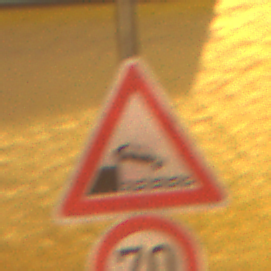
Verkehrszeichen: Ufer
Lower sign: Geschwindigkeit70
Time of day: Night
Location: Outdoor (Urban)
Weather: Clear
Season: NotSpecified
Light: Artificial